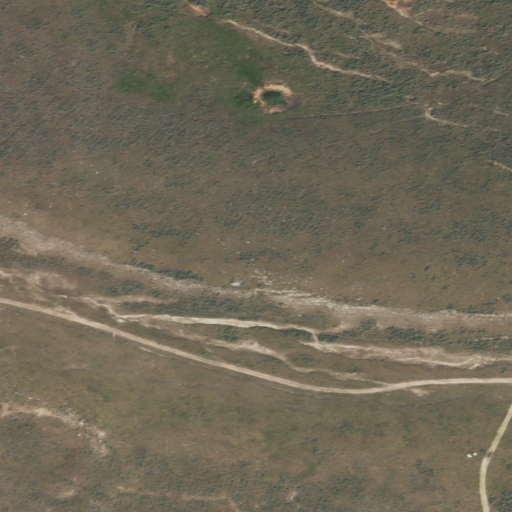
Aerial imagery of ridge(s) in Wyoming named Bald Ridge containing shrub and grassland